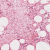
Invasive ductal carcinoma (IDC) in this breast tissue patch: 0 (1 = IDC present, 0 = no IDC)